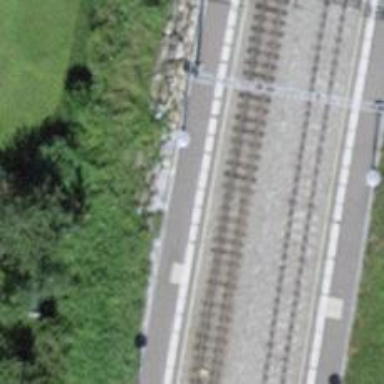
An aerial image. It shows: Narrow-gauge railway with 1 track. The tracks are electrified with contact line.